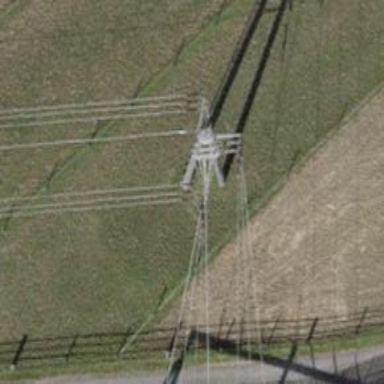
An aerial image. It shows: Power line in the image.